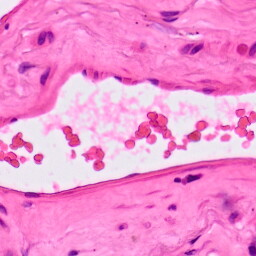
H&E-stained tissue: Lung